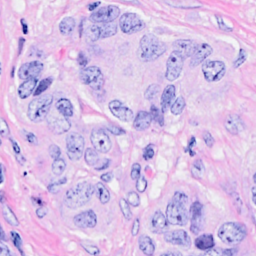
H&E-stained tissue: Breast